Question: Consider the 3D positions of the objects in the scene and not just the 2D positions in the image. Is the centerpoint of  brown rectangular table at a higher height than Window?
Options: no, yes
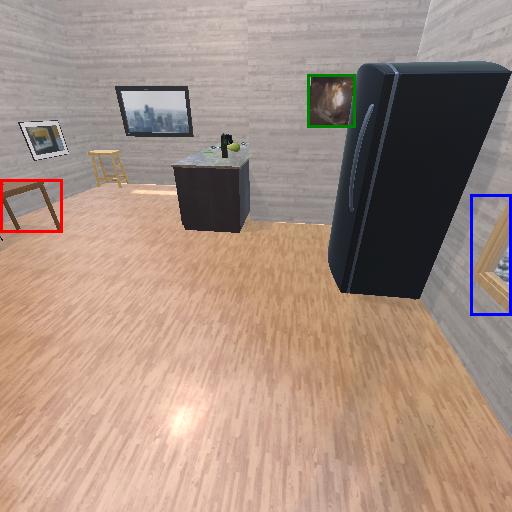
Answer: no